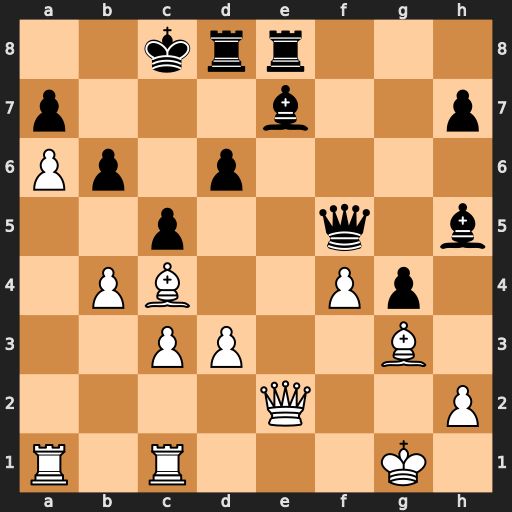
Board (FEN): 2krr3/p3b2p/Pp1p4/2p2q1b/1PB2Pp1/2PP2B1/4Q2P/R1R3K1
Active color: w
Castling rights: -
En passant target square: -
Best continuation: Be6+ Qxe6 Qxe6+